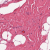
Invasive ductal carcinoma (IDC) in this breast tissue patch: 0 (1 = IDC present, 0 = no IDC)